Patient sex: M
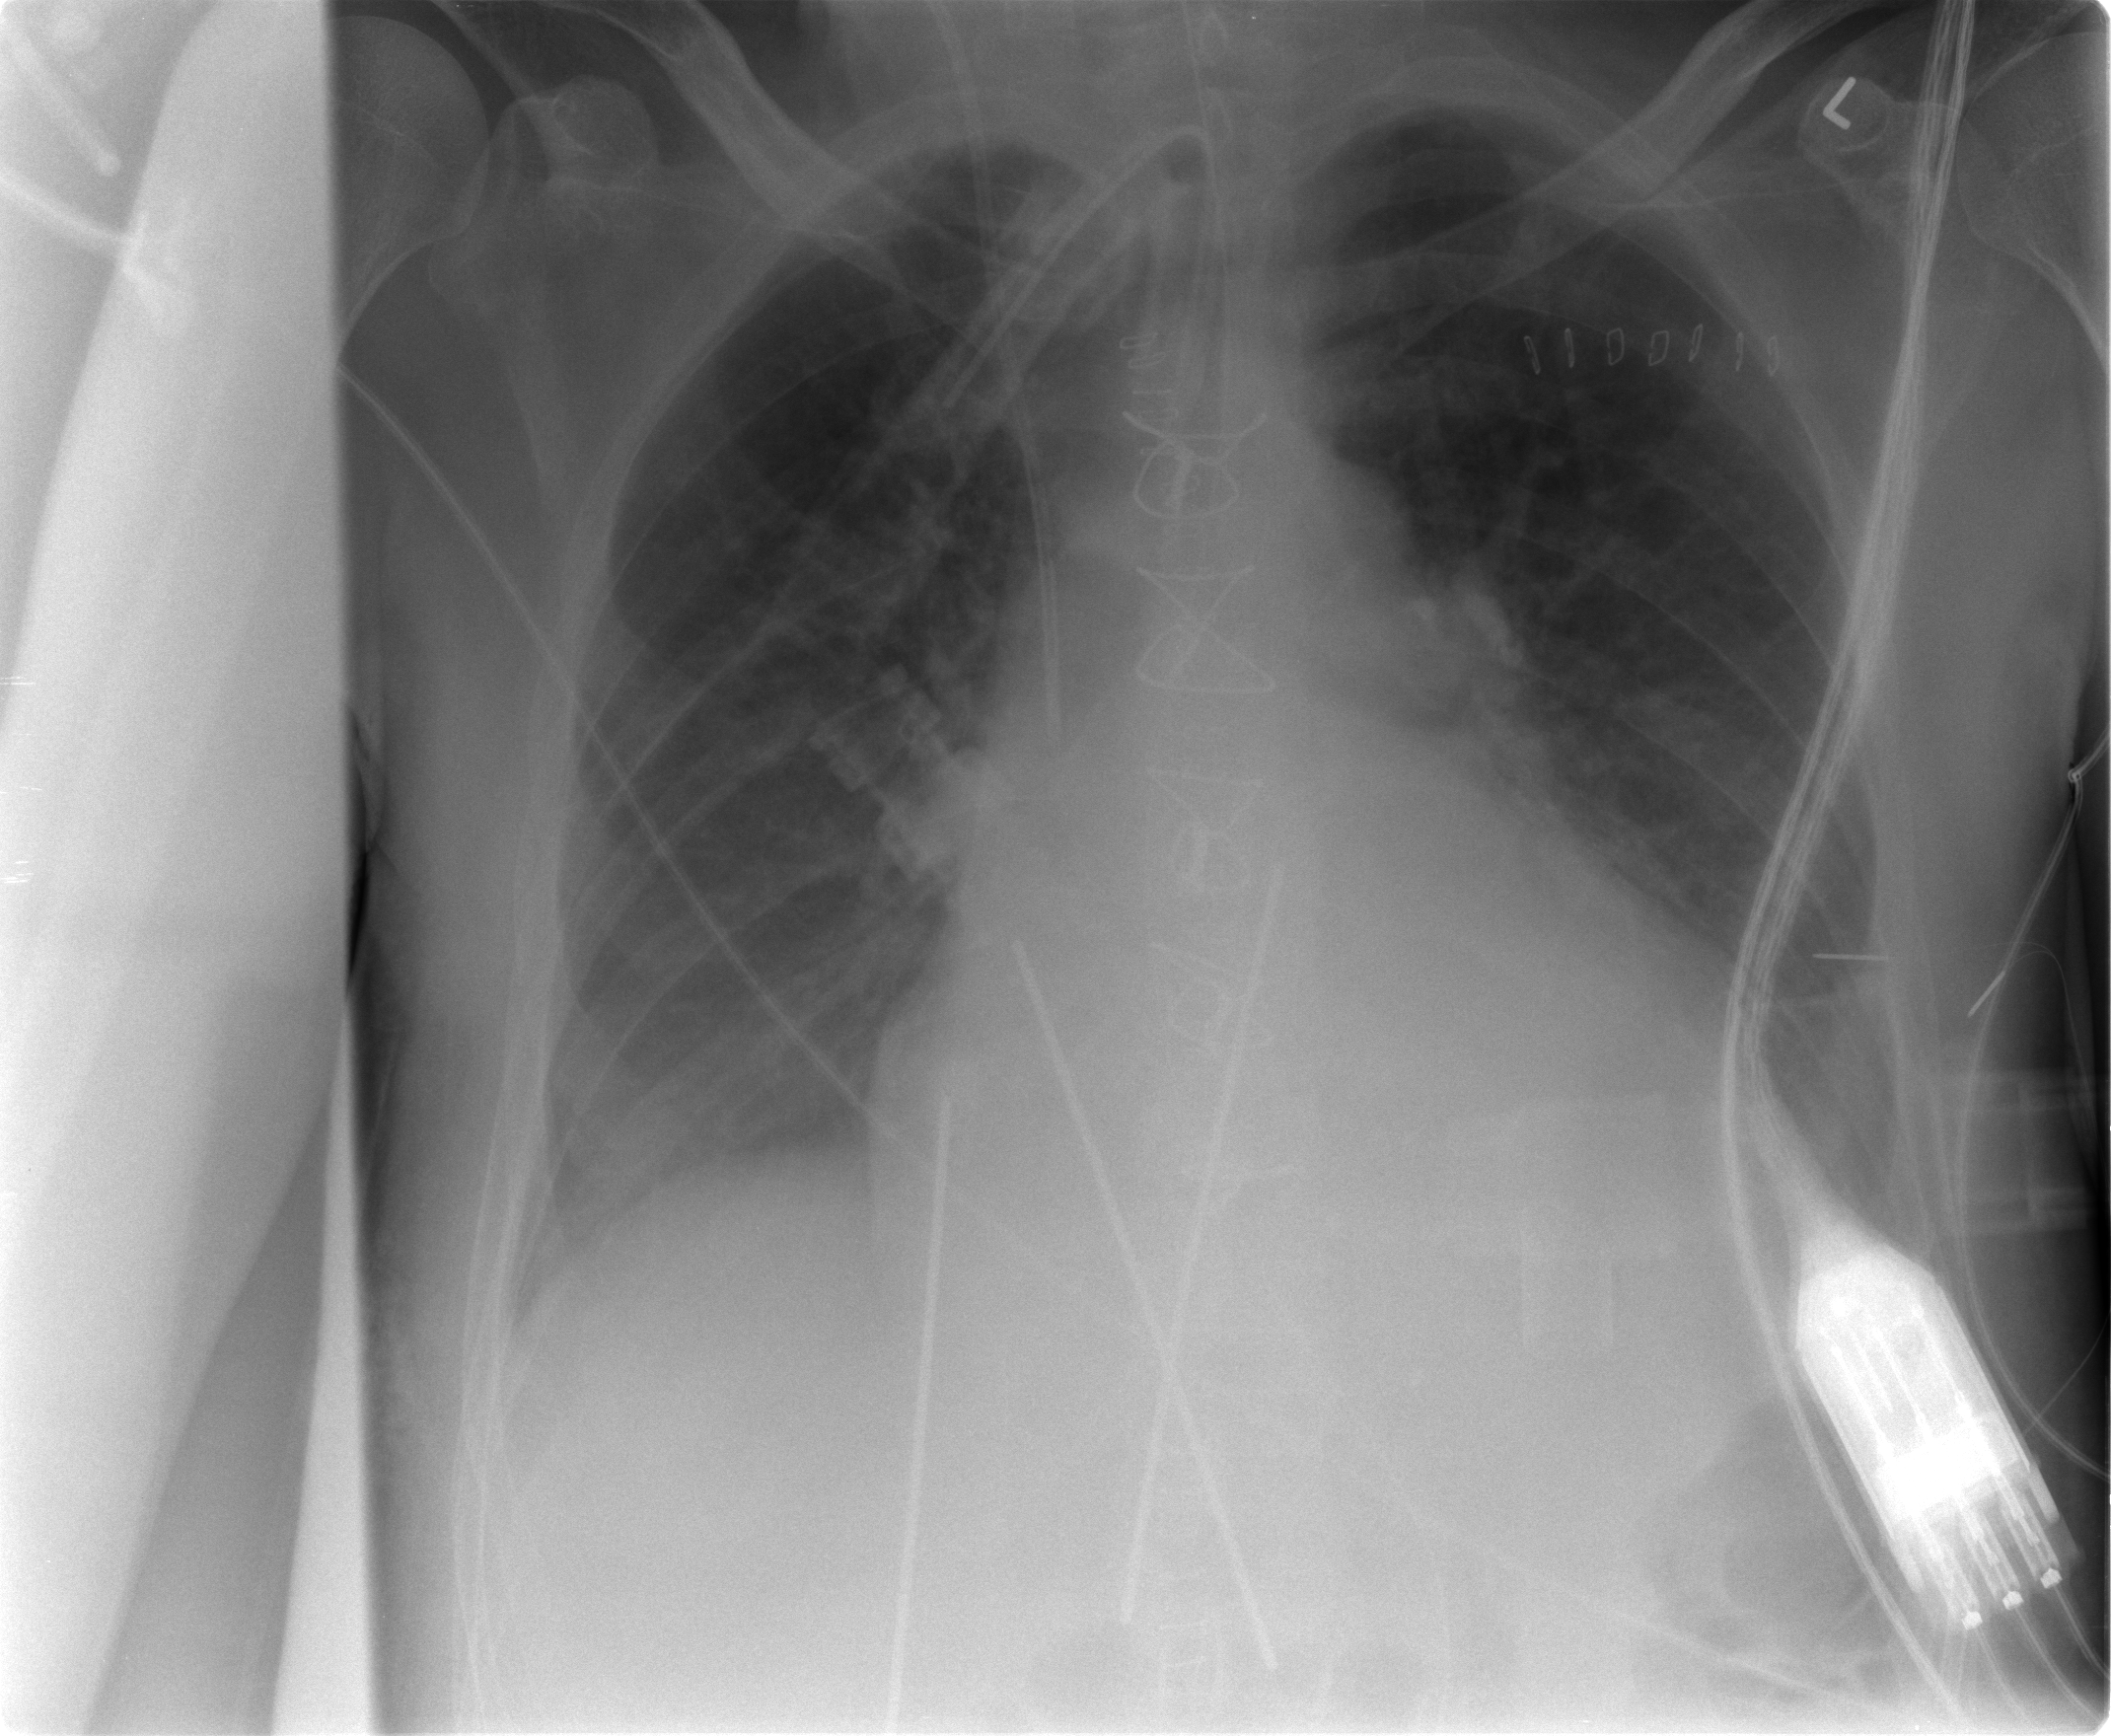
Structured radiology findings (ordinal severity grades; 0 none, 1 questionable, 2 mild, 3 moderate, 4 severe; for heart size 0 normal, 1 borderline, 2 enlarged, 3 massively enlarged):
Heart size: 2
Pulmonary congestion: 1
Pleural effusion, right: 1
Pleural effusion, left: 1
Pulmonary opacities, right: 0
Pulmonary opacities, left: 0
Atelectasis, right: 0
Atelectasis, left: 0